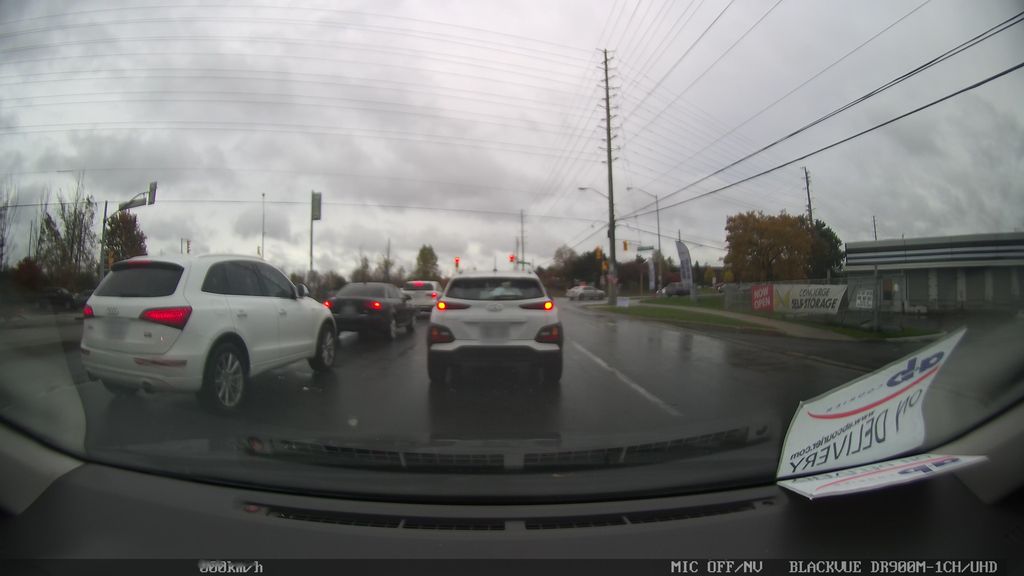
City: toronto